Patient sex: M
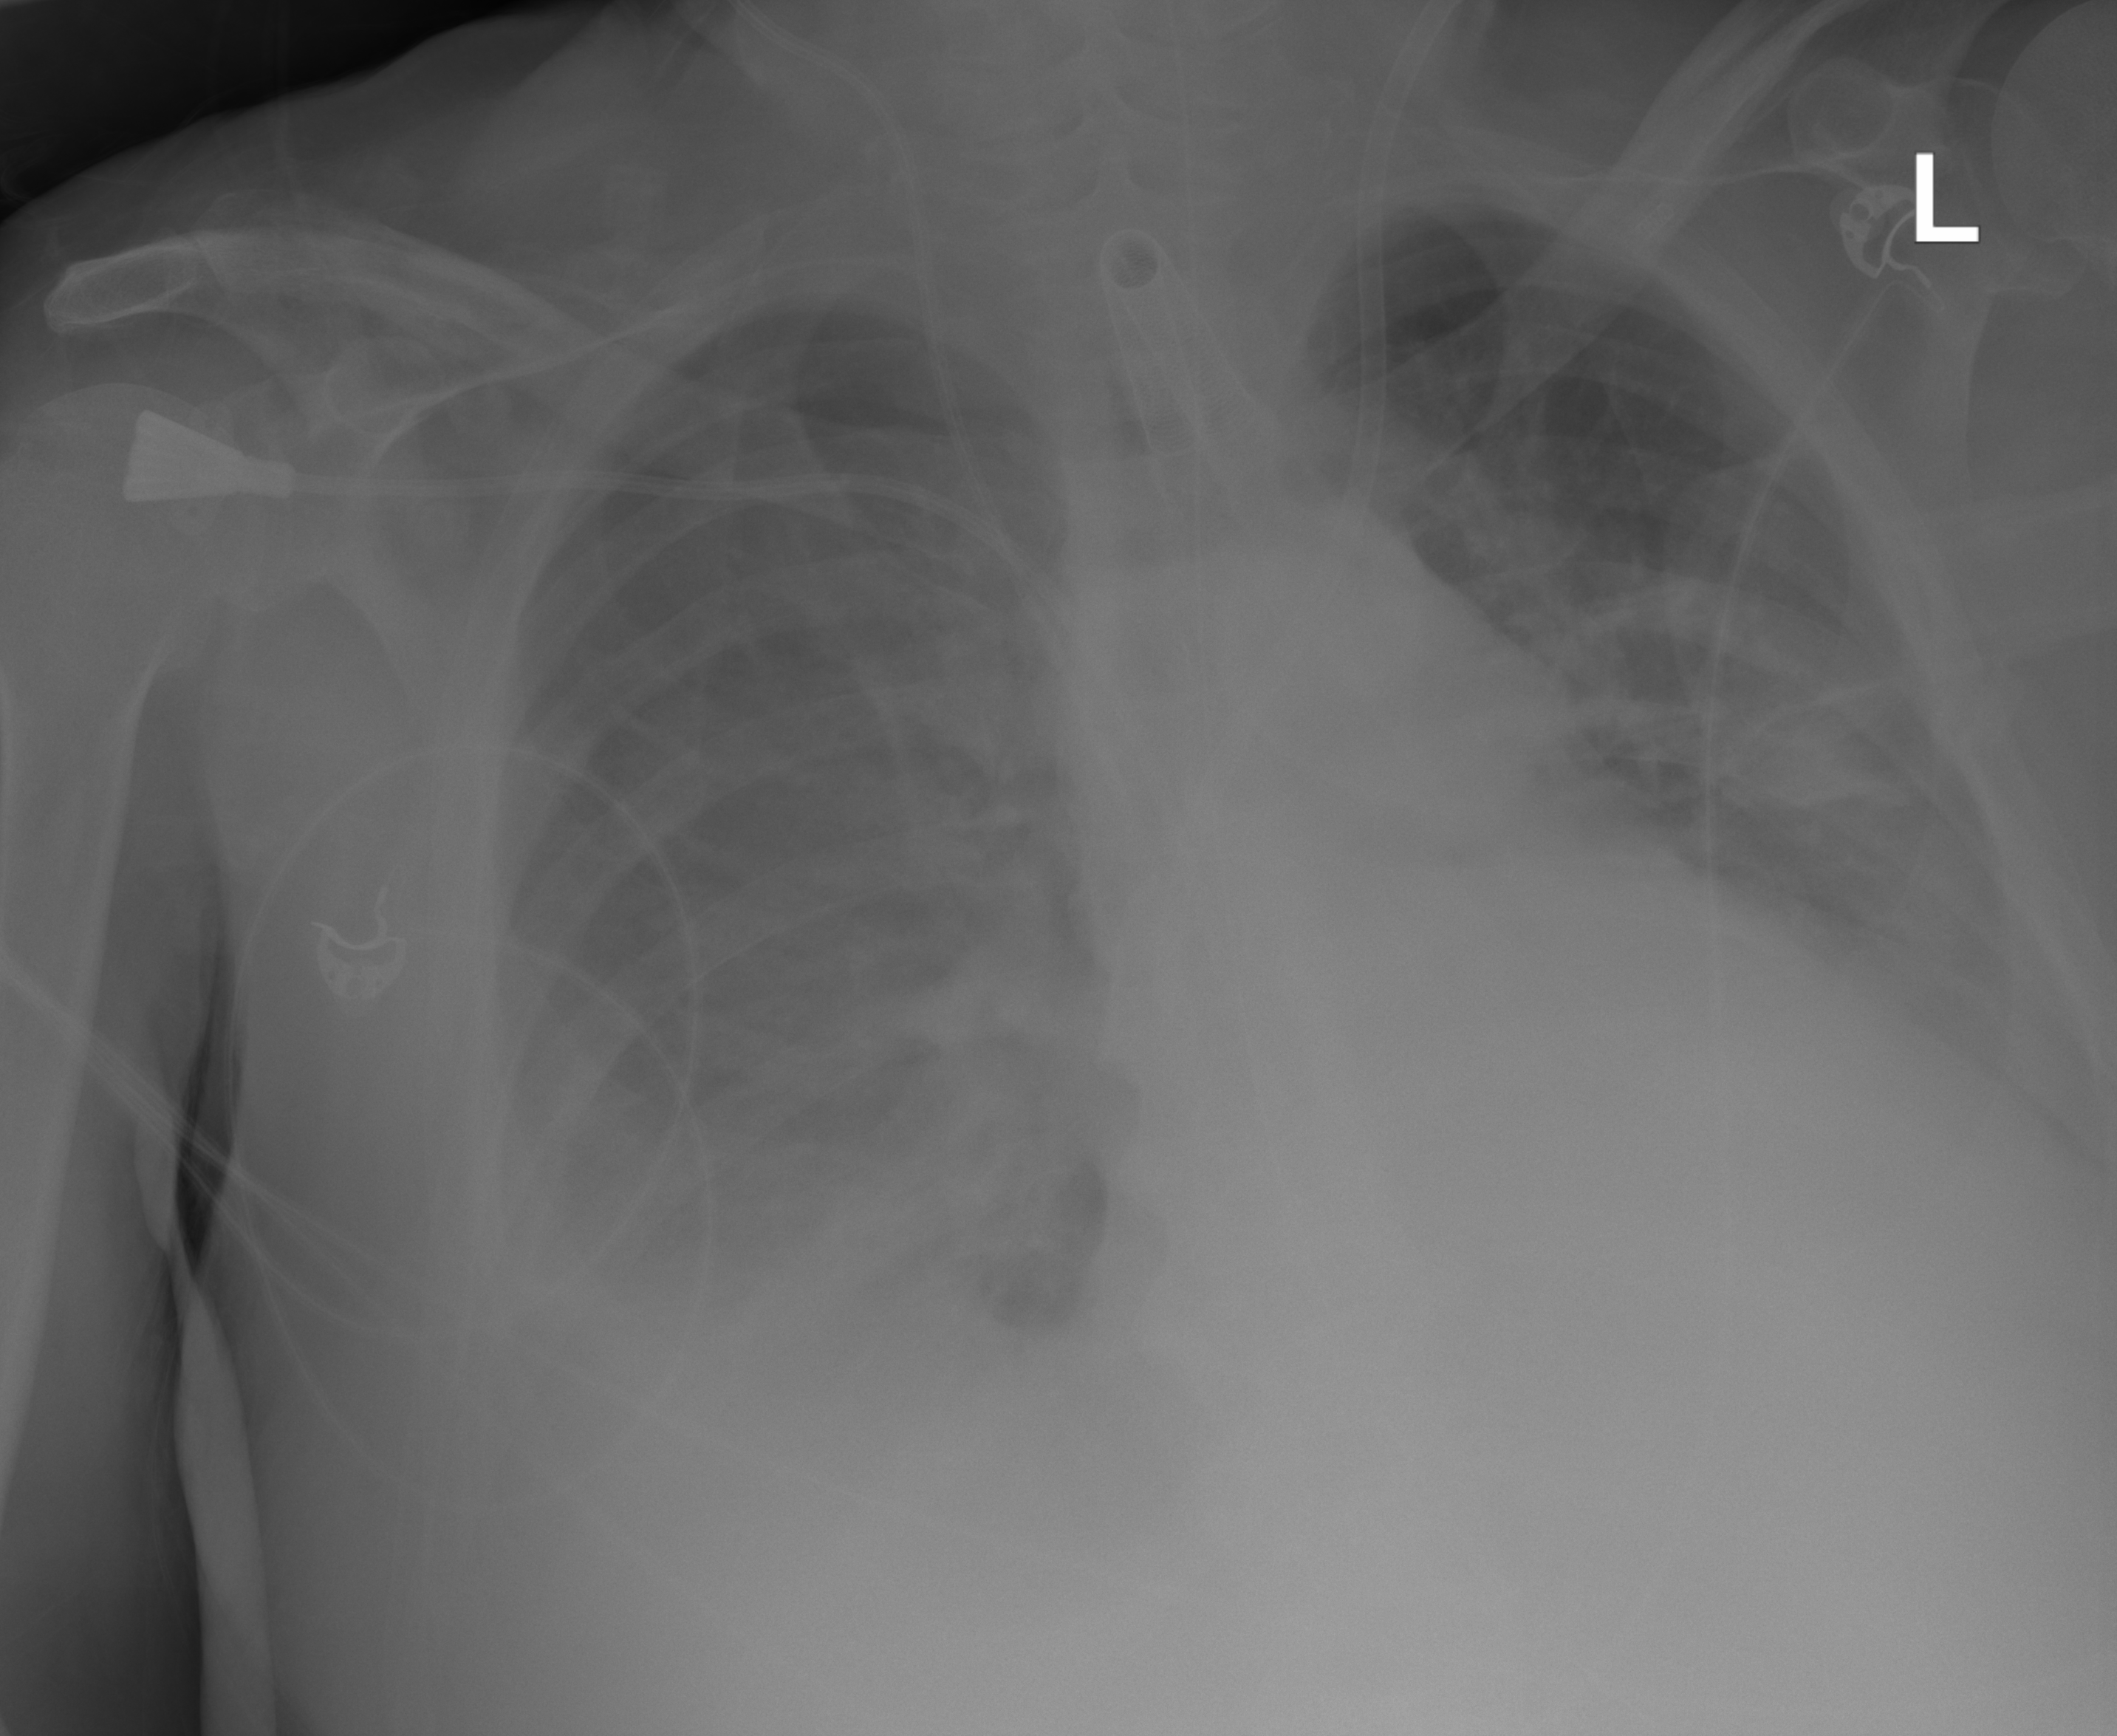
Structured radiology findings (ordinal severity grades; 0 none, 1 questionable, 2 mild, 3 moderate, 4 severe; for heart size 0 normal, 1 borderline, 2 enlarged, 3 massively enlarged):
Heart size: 2
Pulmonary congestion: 2
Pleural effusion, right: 3
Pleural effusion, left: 3
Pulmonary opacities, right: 1
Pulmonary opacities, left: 0
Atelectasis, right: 2
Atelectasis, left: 0